Frequency: 85000
Velocity: 0,2635
Power: 11,6
Pulse duration: 0,0000001
Pass count: 1
Magnification: 10
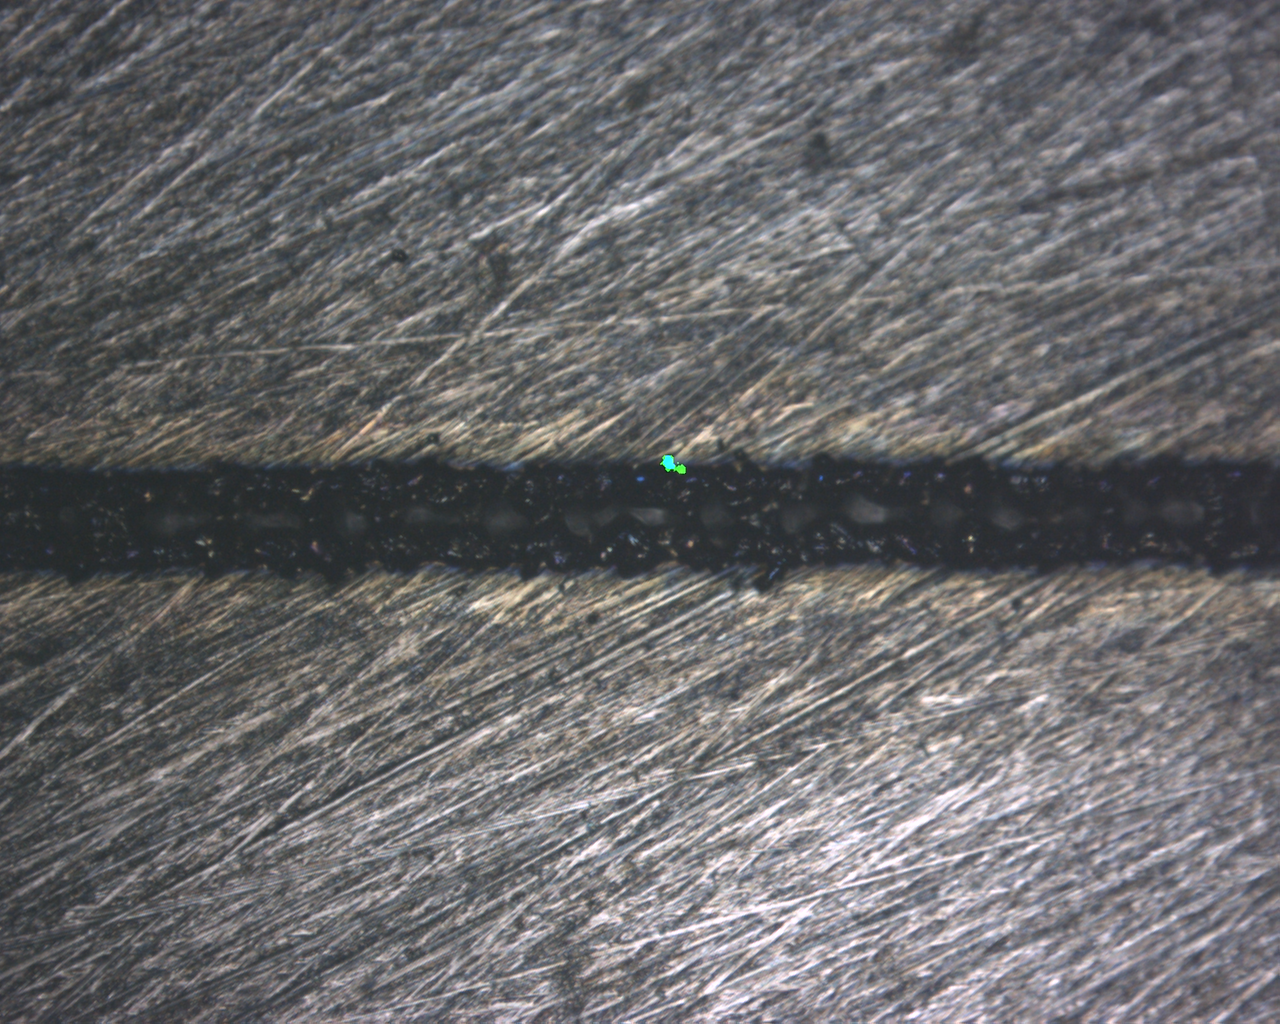
Measured width: 134.3286
Other width: 58.362